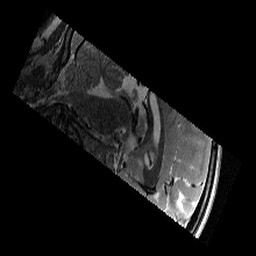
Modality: T2w
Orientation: sagittal
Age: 13
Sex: female
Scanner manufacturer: siemens
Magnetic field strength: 3 T
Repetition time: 9.23 s
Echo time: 0.067 s